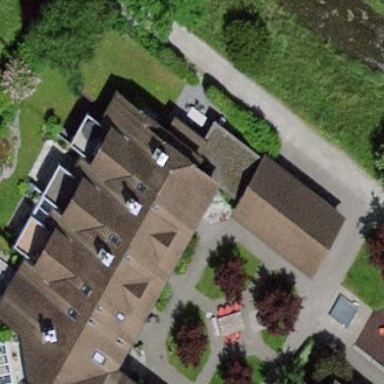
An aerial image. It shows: Terrace-style building with gabled roof.